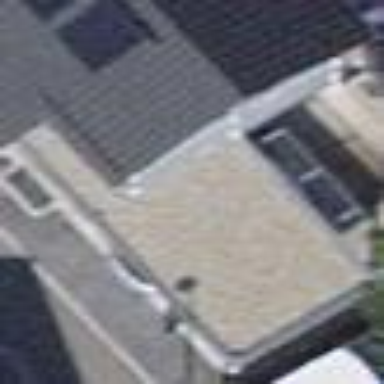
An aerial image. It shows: View of roof of building.